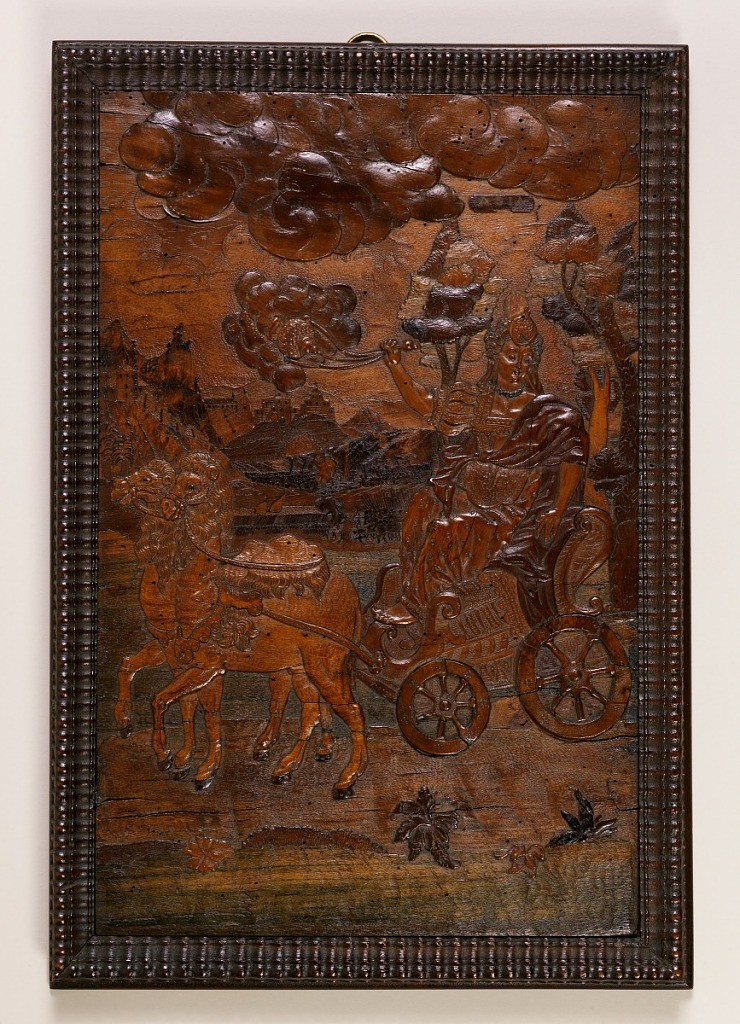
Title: Figure of Asia
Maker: Julius Goltzius, Dutch, died ca. 1595
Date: late 17th–early 18th century
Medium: fruitwood
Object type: Panel
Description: Panel in gadrooned frame.  Female figure, swinging censer, seated in chariot drawn by two camels; in background, a battle scene against the backdrop of a hill town. At top right, labeled "Asia".